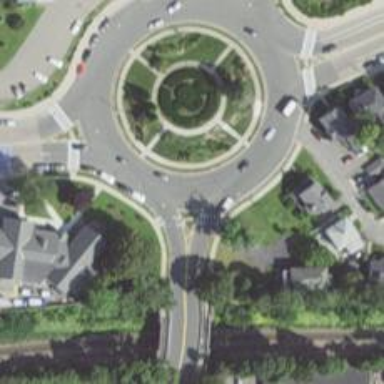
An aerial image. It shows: Secondary road made of asphalt leading to roundabout. The road is surrounded by commercial establishments.